Question: I've created a 'Combobox' and the list selections are being populated by a 'DataTable'. I can populate it with no problems, but I need to add a default item for the list before the results from the DataTable appears.
The list should contain:
'''
All Rooms and Facilities
Class Room
Laboratory
PE Facility
THE Facility
Drawing Room
Library
'''
But I'm always getting:

I've been using this link as my resources:
<URL>
And here's my code:
'''
cboByRoomType.Items.Insert(0, "All Rooms and Facilities")
With cboByRoomType
.DataSource = tempDTRoomType
.DisplayMember = "Description"
.ValueMember = "Room Type ID"
.SelectedIndex = 0
End With
'''
Also, I already tried to add the default item using the Items in the 'Properties Window', still no good.
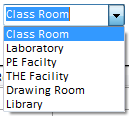
Answer: Try replacing your first row with this (which probably has a more compact form):
'''
tempDTRoomType.Rows.InsertAt(tempDTRoomType.NewRow(), 0)
tempDTRoomType.Rows(0).Item("Description") = "All Rooms and Facilities"
tempDTRoomType.Rows(0).Item("Room Type ID") = 0
'''